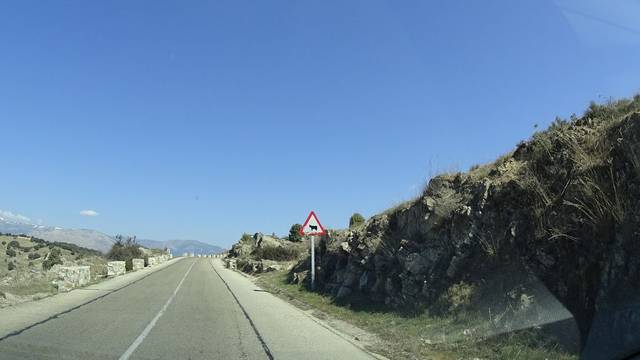
Region: Spain
Coordinates: 40.647, -3.806